Question: We have integrated Facebook Connect to our website, including the invite friends function.
The funny thing is, some users are able to see the full dialog and some users are only able to see the dialog in the picture shown below.
Any ideas?

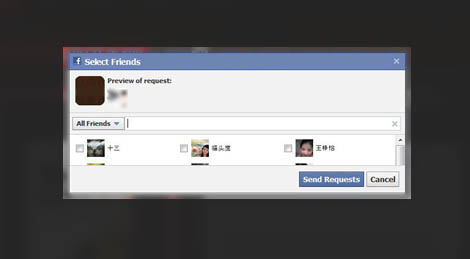
Answer: Temporary solution is to display invite dialog as a pop-up instead.
'''
FB.ui({
method : 'apprequests',
message: 'Your message',
display: 'popup'
},
'''